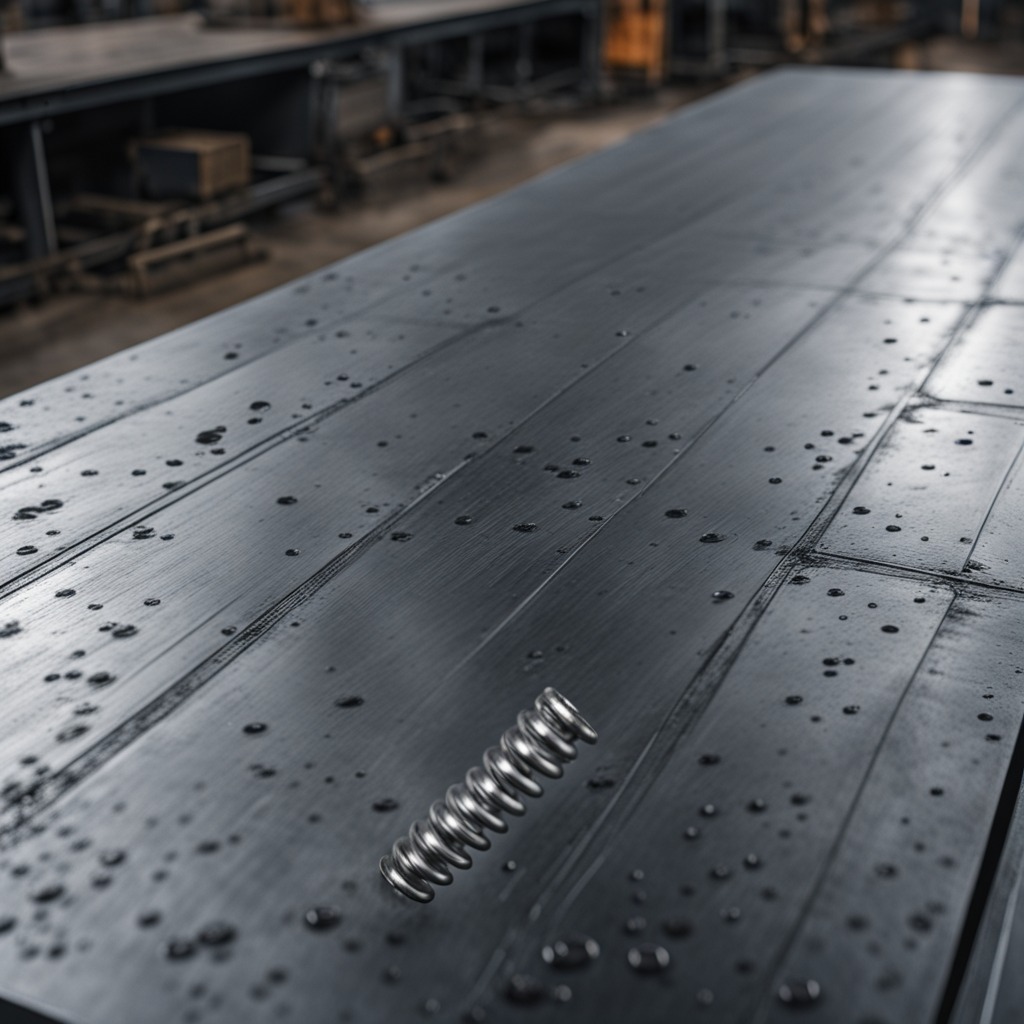
A coiled metal spring is lying on the cold steel table.